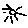
Label: sun